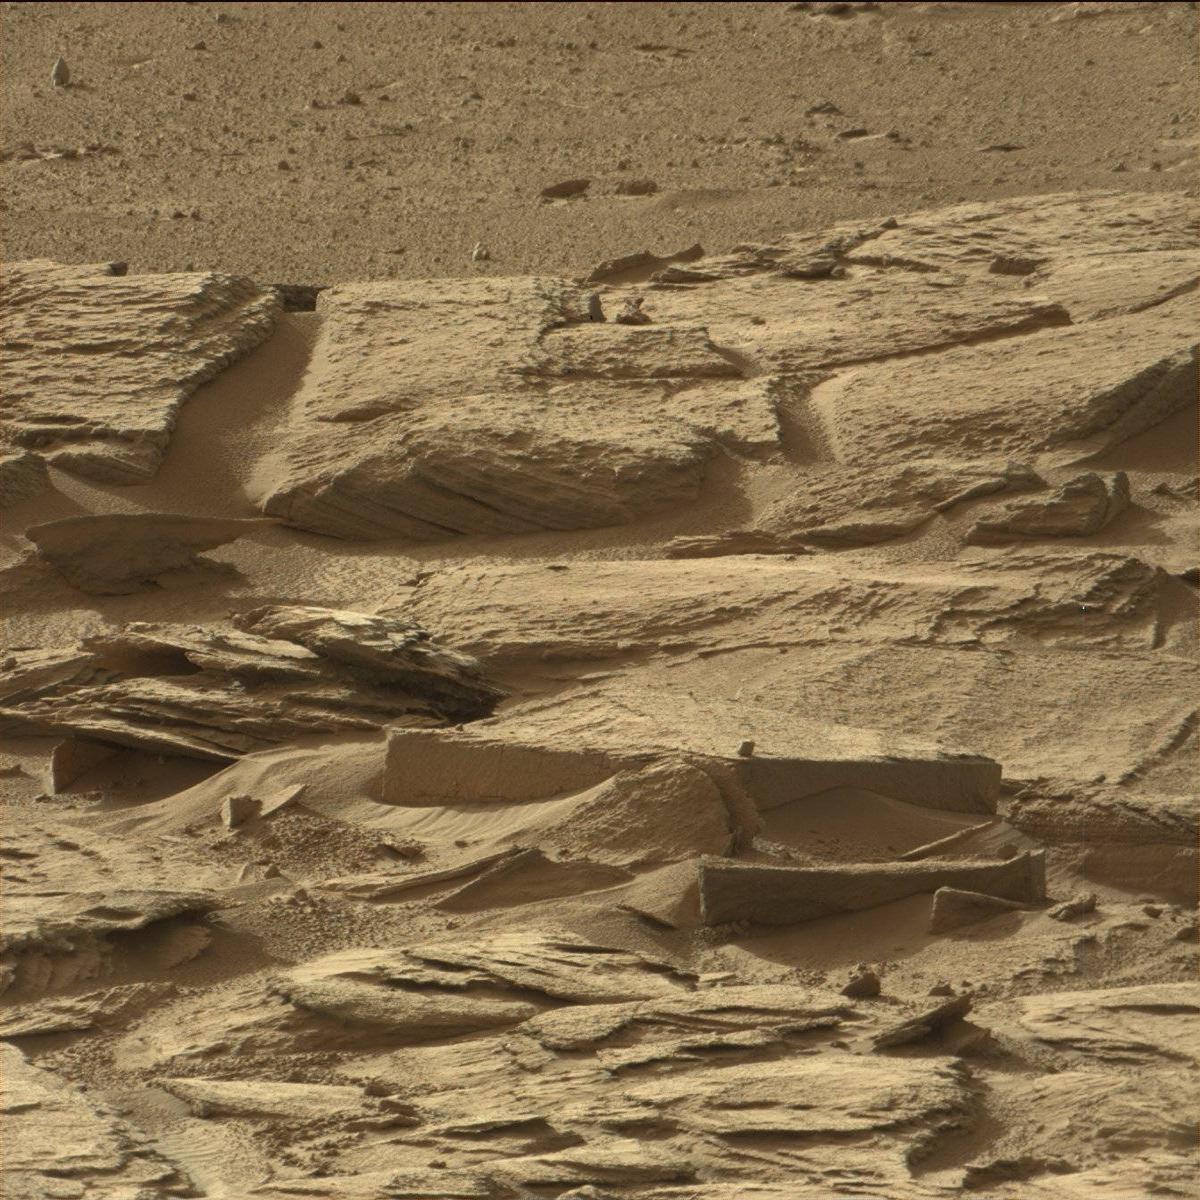
Terrain classes present: Bedrock, Sand / Soil